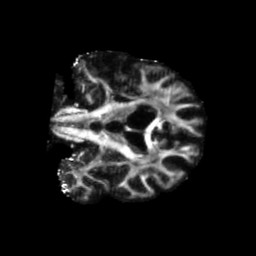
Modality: FA
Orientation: coronal
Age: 74
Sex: male
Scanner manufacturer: siemens
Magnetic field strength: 3 T
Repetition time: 5.47 s
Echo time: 0.0854 s